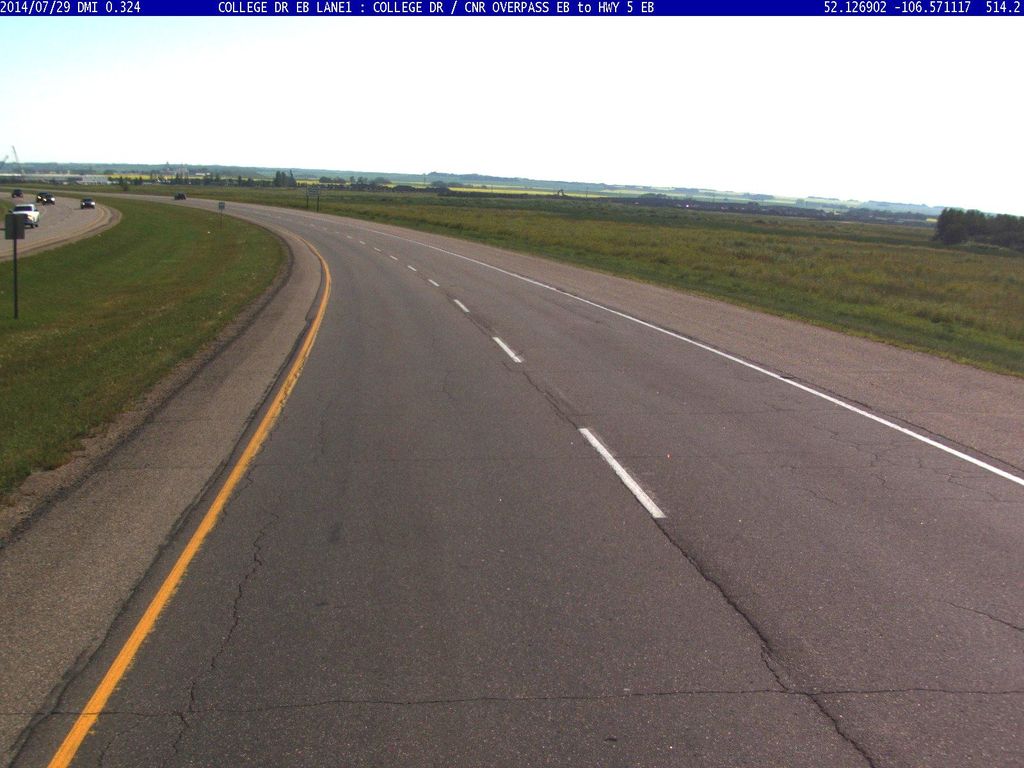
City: saskatoon